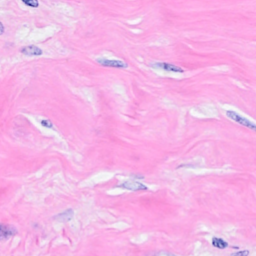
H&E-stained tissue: Breast